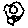
Label: flower